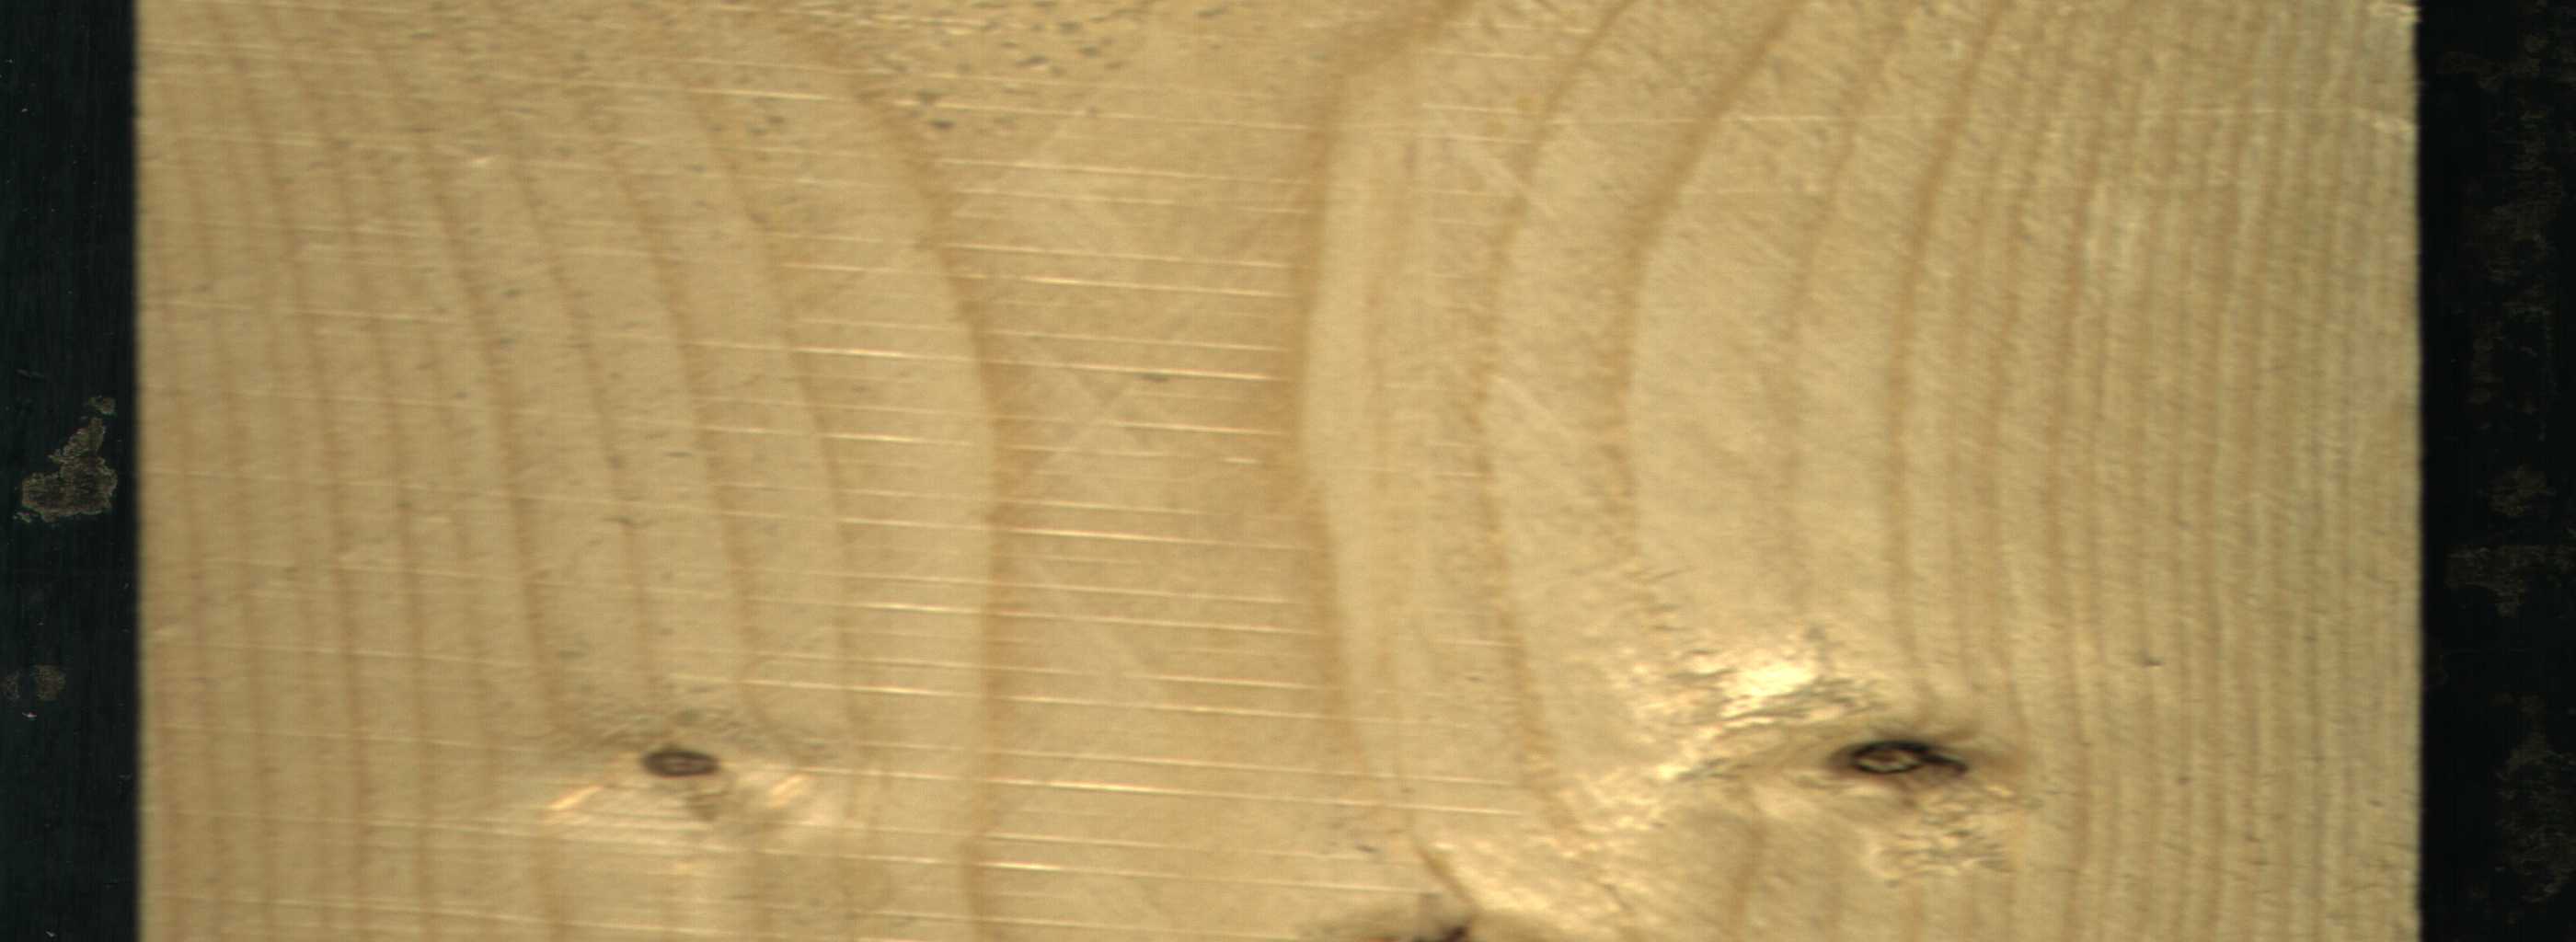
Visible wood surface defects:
Dead_Knot
Live_Knot